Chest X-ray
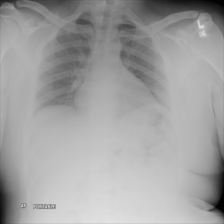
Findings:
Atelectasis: negative
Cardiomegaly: negative
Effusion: negative
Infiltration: negative
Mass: negative
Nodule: negative
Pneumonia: negative
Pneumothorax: negative
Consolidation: negative
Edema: negative
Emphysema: negative
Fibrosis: negative
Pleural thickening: negative
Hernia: negative